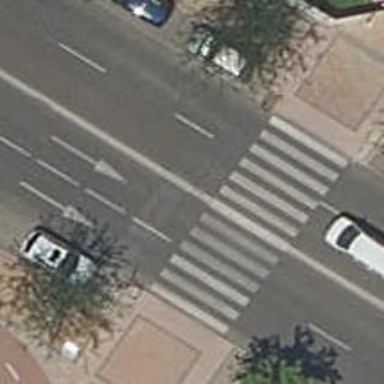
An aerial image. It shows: Marked road crossing with visible crossing markings.